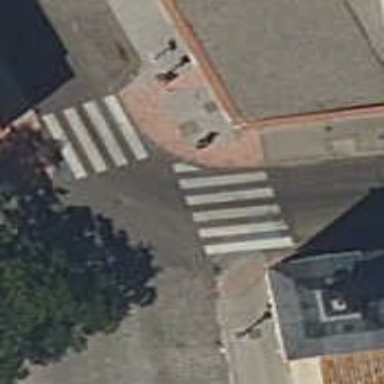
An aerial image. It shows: Uncontrolled crossing on the road.